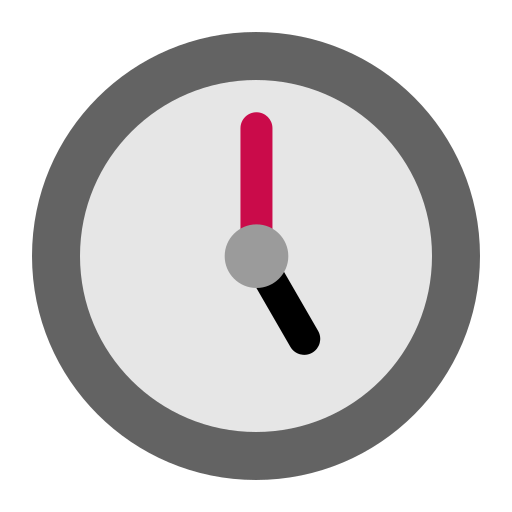
five oclock flat